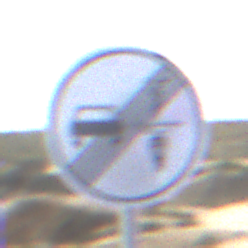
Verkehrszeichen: EndeVerbotUeberholenEinspurigeFahrzeuge
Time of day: Midday
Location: Outdoor (Nature)
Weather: PartlyCloudy
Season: NotSpecified
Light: Natural